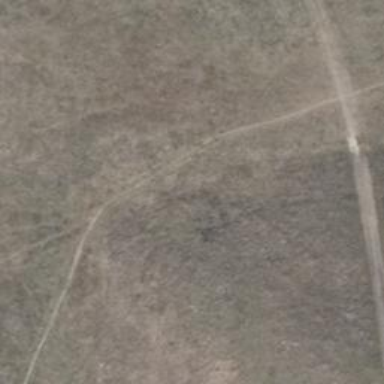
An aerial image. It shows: Path on the ground.